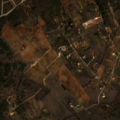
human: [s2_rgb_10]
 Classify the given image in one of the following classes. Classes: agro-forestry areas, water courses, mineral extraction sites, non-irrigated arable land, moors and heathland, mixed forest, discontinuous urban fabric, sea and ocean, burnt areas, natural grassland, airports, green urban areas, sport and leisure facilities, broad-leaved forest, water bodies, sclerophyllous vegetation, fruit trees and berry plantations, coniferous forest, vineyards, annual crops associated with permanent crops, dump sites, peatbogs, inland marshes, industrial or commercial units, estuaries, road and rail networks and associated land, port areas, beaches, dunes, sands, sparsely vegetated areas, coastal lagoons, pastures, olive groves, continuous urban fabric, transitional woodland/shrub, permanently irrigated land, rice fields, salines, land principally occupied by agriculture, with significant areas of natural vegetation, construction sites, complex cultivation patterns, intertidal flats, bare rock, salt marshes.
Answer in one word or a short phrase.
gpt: construction sites, vineyards, annual crops associated with permanent crops, complex cultivation patterns, land principally occupied by agriculture, with significant areas of natural vegetation, sclerophyllous vegetation